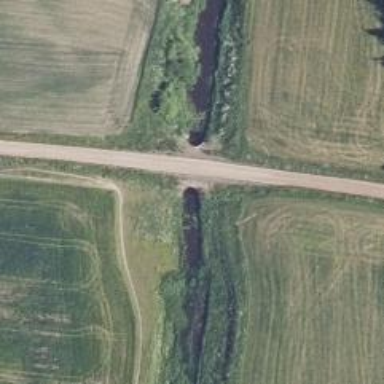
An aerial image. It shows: Culvert tunnel under river.